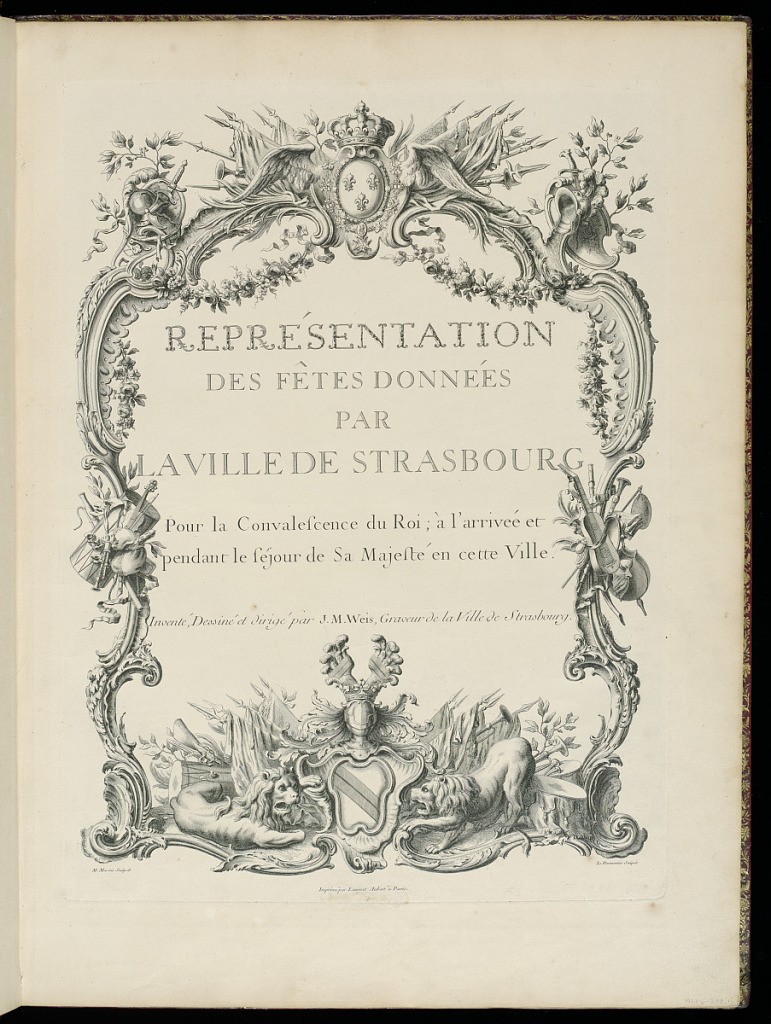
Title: Title Page
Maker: Johann Martin Weis, French, 1711 - 1751
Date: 1745
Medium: Etching and engraving on paper
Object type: Print
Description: Title page for a festival book. The title is lettered within a rocaille border decorated with garlands of flowers, gadrooning, cartouches, and acanthus leaves with the royal coat of arms at the top, musical trophies at the sides, and the coat of arms for the city of Strasbourg, flanked by flags, drums at the bottom. The plate is signed.The plate has been scraped below the printer's name, bottom center. This was most likely the location of the binder's ticket before it was moved to the endleaf.